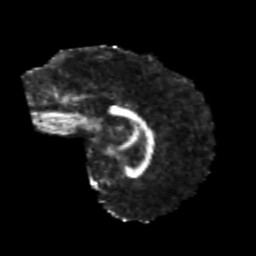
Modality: FA
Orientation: sagittal
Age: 24
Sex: female
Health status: healthy
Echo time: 0.074 s